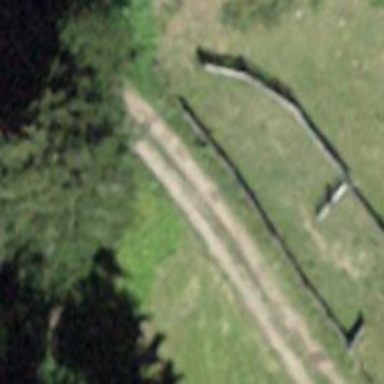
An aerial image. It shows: Track road with grade4 tracktype.